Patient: sex F, age 66
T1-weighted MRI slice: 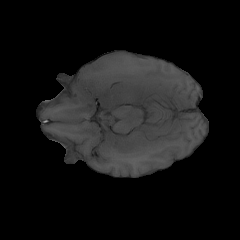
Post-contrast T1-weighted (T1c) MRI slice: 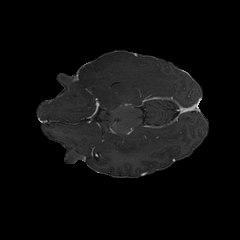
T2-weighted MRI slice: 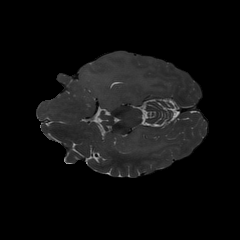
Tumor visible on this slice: yes
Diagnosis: Astrocytoma, IDH-wildtype
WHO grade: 2